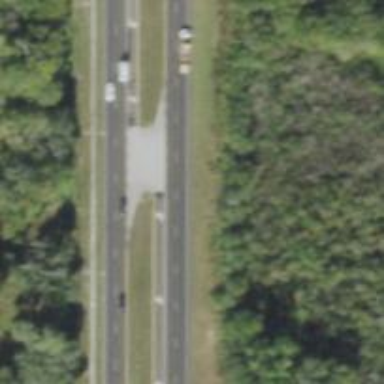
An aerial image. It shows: Primary link highway with asphalt surface.